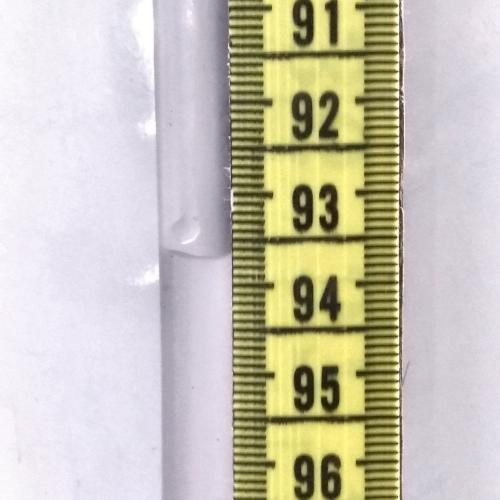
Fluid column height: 93.7 cm